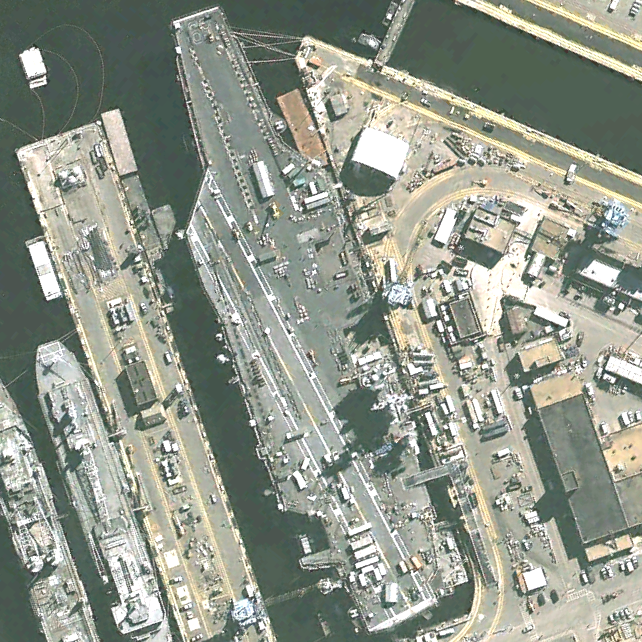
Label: aircraft_carrier